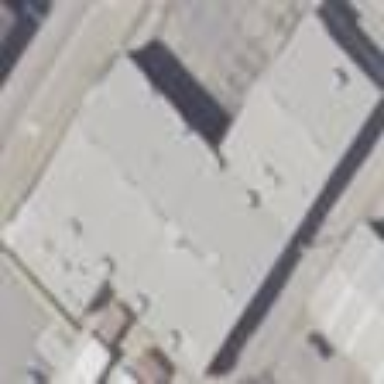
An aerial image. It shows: Events venue building.